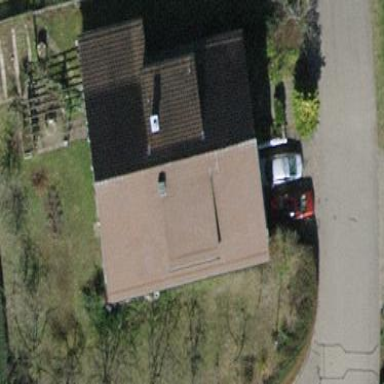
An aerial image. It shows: Detached building with gabled roof.